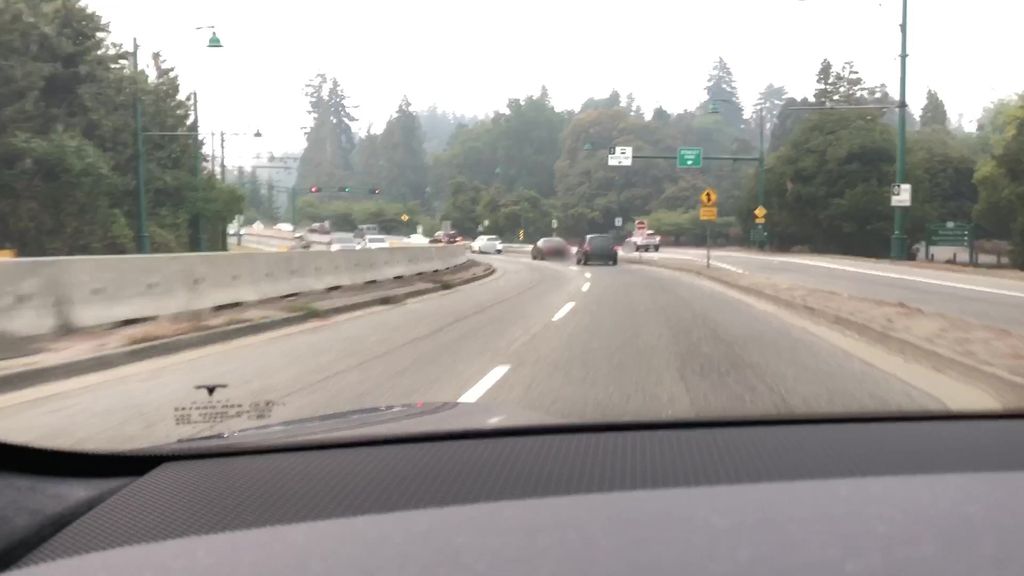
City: vancouver